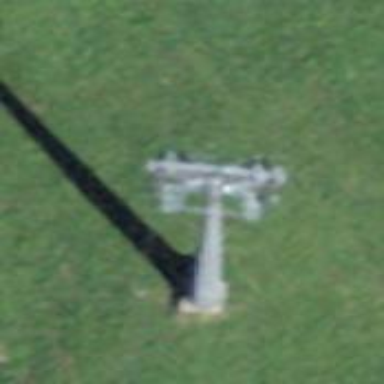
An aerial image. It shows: Pylon used for aerialway.